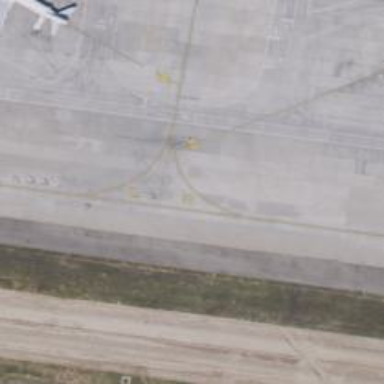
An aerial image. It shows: View of taxiway at the airport.